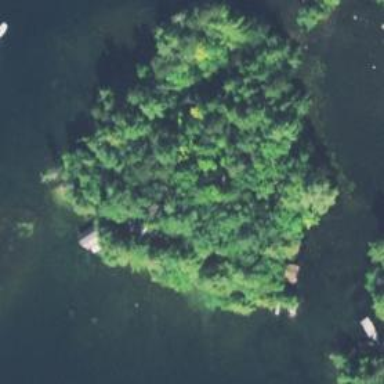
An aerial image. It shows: Islet.